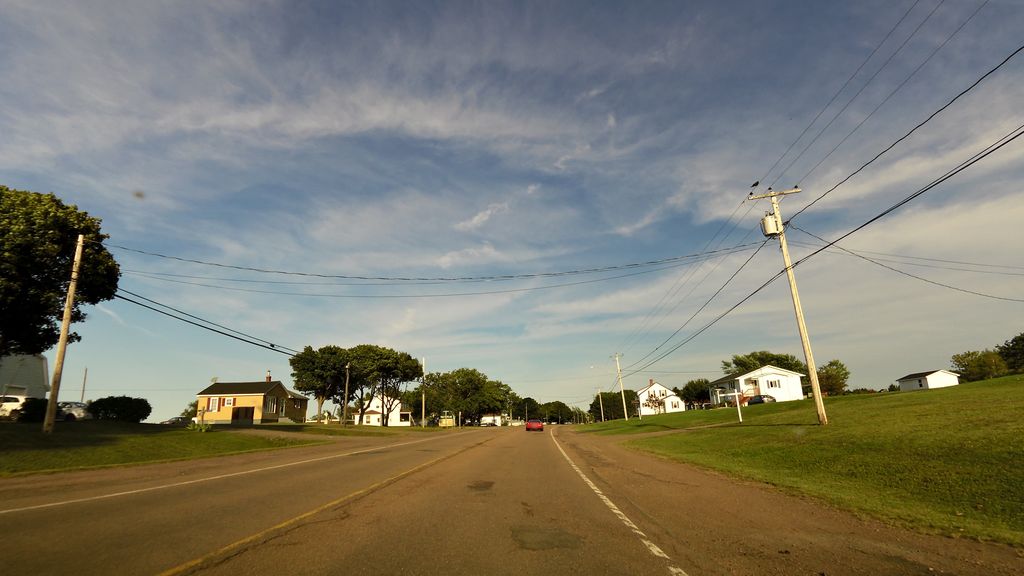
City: charlottetown